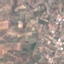
Label: PermanentCrop